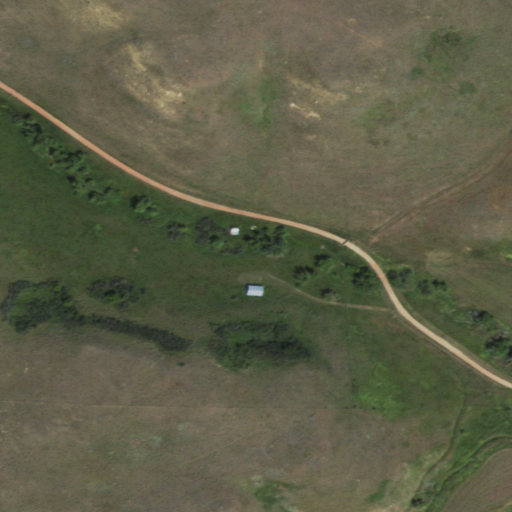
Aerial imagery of valley in Wyoming named Fairbanks Draw containing shrub, grassland, open development, herbaceous wetlands, pasture, and woody wetlands